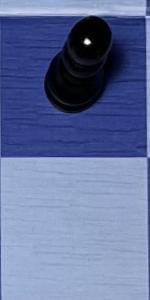
Label: Empty